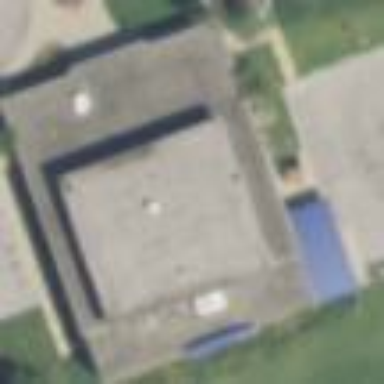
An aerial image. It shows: Community center building.